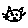
Label: cat